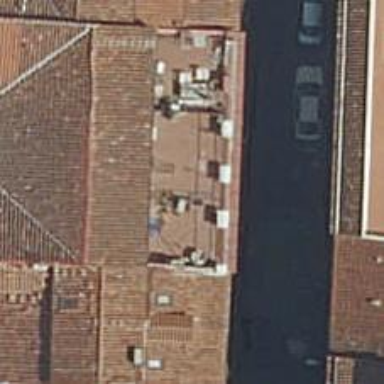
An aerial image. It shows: Restaurant.